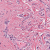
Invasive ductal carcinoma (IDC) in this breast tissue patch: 1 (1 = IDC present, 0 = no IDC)